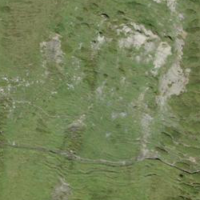
EUNIS habitat code: 23
Species observed at this site:
Lotus alpinus
Anthyllis vulneraria